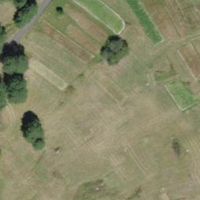
EUNIS habitat code: 24
Species observed at this site:
Laserpitium latifolium